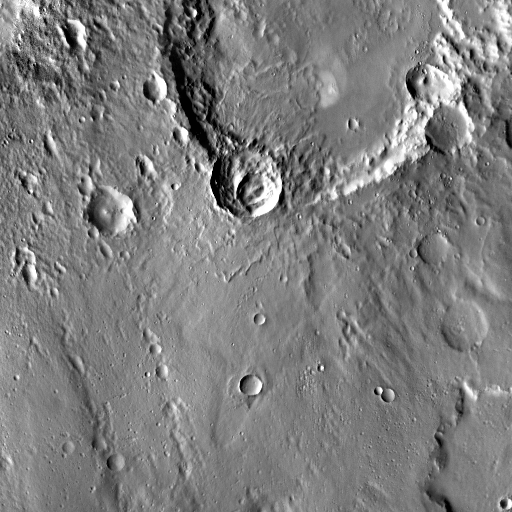
Crater classes present: Background, Other, Layered, Buried, Secondary